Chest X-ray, AP view. Patient: 73 years old, sex F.
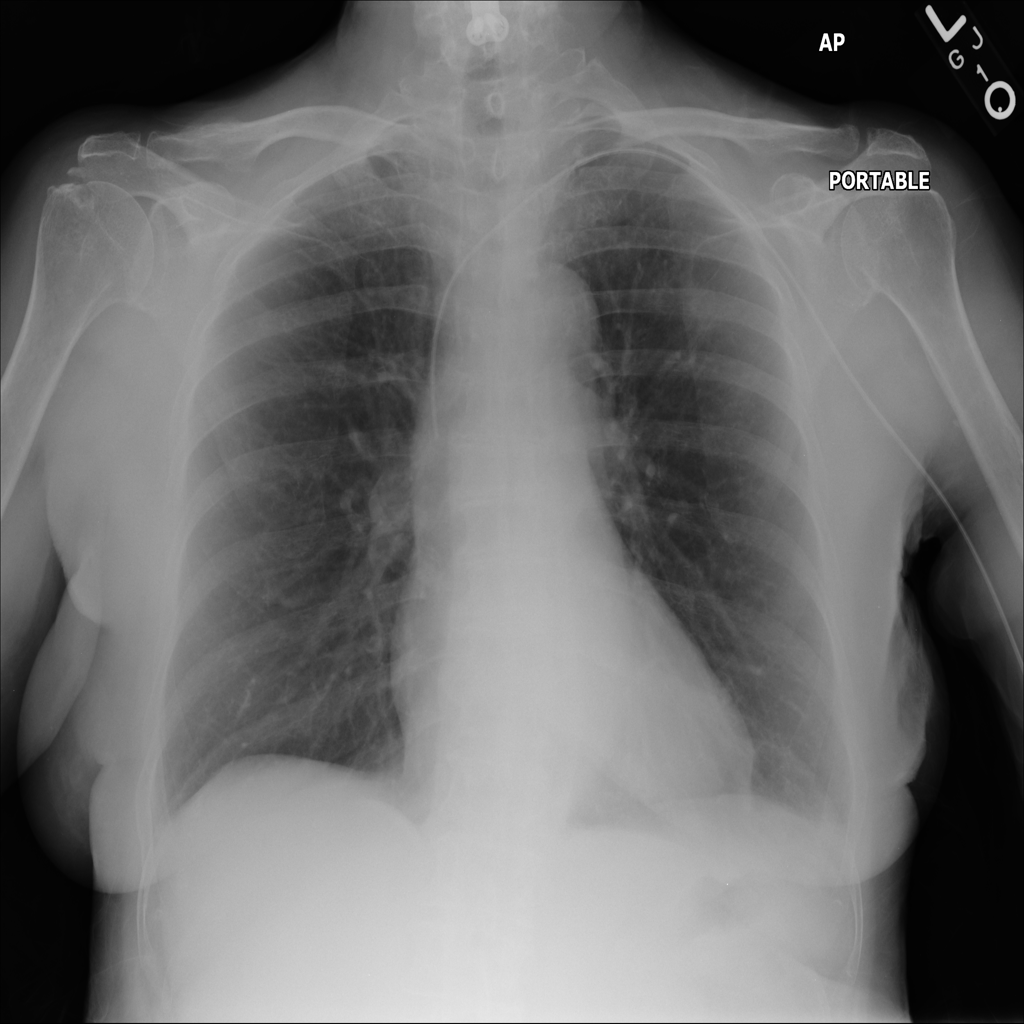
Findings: No Finding